Interaction volume radius: 10 \u00c5
Interaction volume height: 15 \u00c5
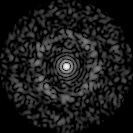
Disorder parameter: 0.8364